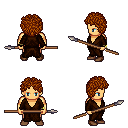
a pixel art fantasy rpg character, male body template, human, tanned skin, brown robe, red pants, brunette curly afro hairstyle, bracelets, brown shoes, spear, four views (front, back, left, right), 2x2 character sprite sheet, small pixel art, hard edges, no anti-aliasing